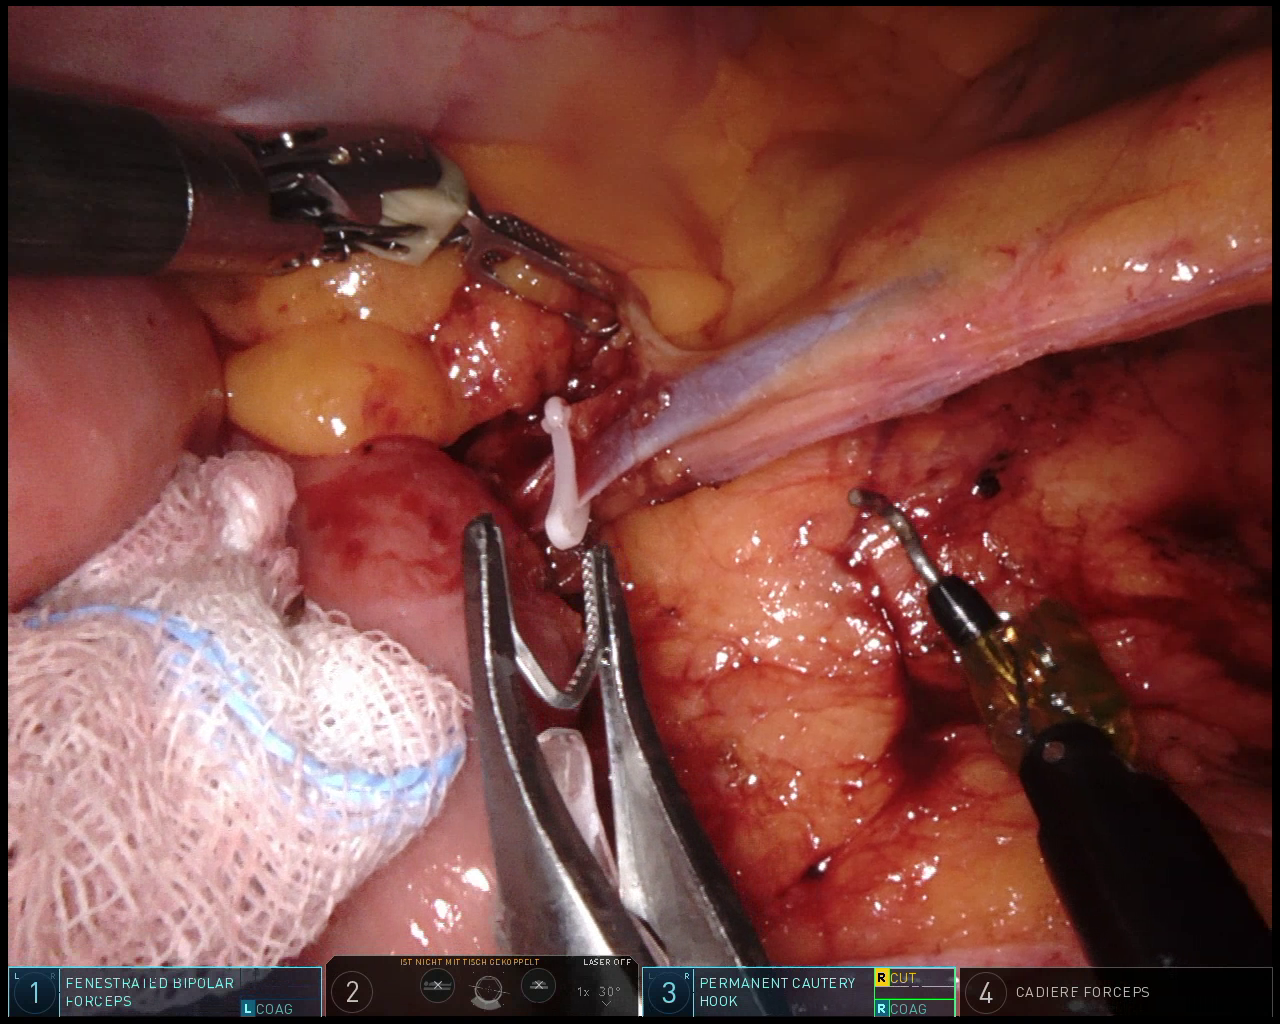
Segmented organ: small_intestine
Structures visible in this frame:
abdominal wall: no
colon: yes
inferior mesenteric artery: no
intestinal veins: yes
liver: no
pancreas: no
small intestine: yes
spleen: no
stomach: no
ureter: no
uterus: no
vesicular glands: no